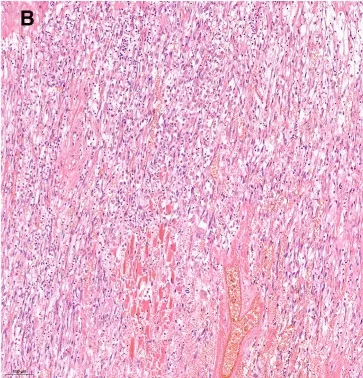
Histopathology examination of the trauma site on right ventricular anterior wall: thrombosis, degenerated and necrotic myocardium, and macrophages infiltration. H&E staining, 100x.
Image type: pathology (h&e)